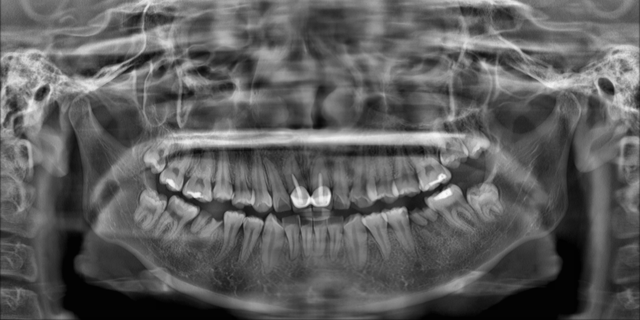
adult